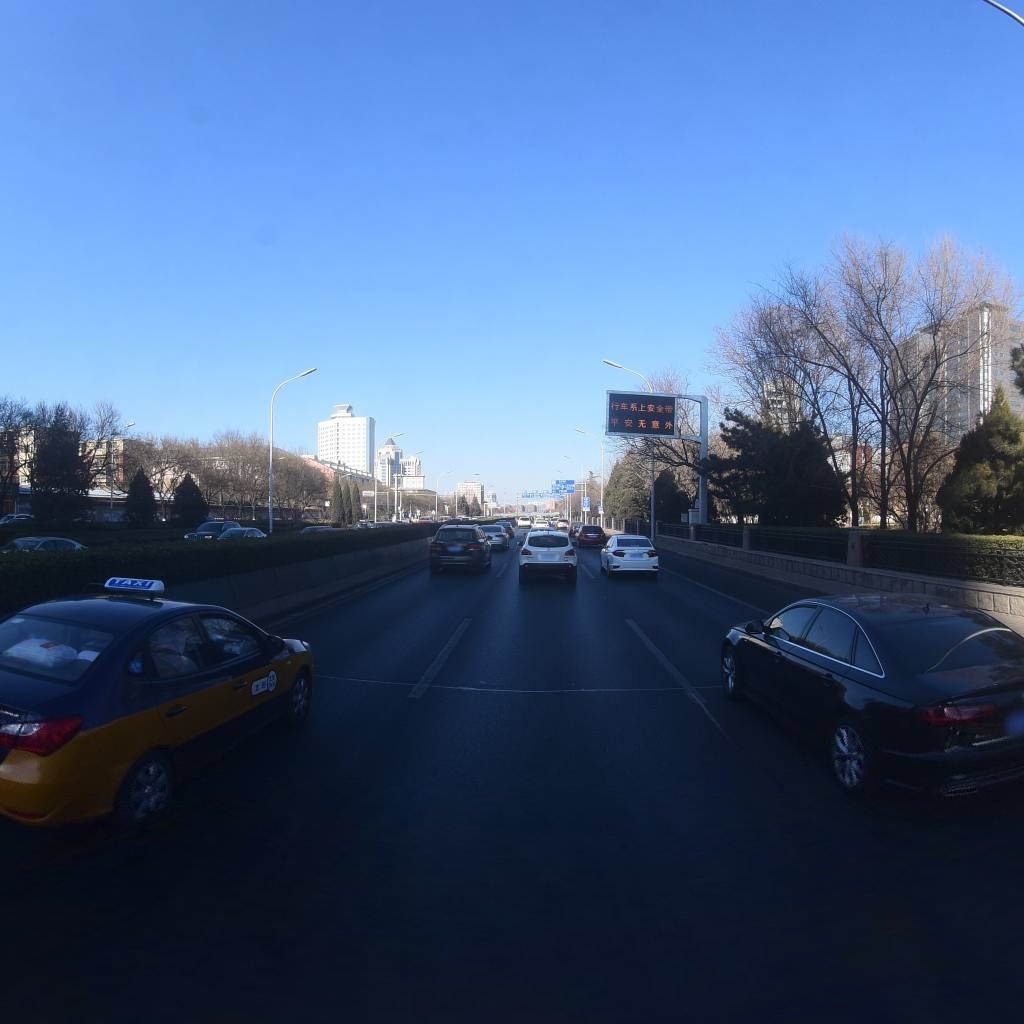
Region: Xicheng
Road damage annotations: longitudinal patch, transverse patch